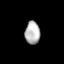
Tissue: lung
Cell type: T cells
Senescence score: 0.2377
Nuclear area (px): 334
Mean DAPI intensity: 182.431